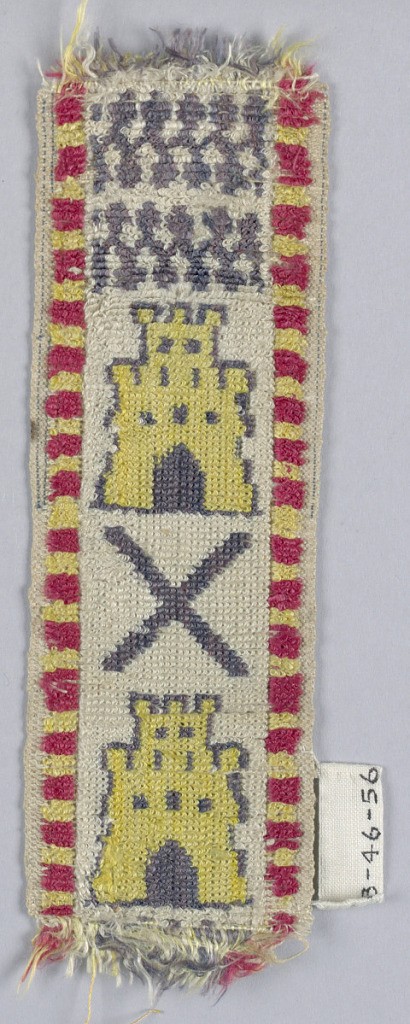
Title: Trimming
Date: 18th century
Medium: silk Technique: uncut velvet weave
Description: Castles set between a large X and an ornament formed by line nebulae, purple and yellow on white ground, with borders of alternating red and yellow bands.